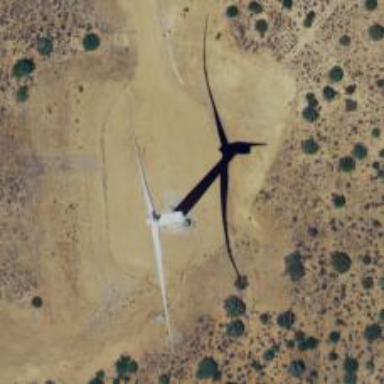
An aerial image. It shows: Wind generator powered by wind. The generator type is horizontal axis and it uses wind turbines.